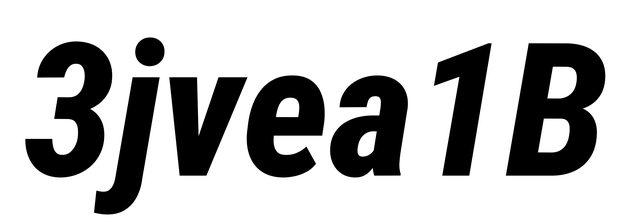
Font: Roboto-Italic_Condensed_ExtraBold_Italic